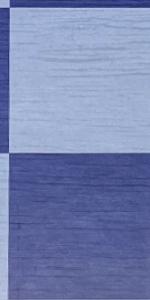
Label: Empty